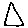
Label: triangle